Question: I'm using Node.js, Jade and Bootstrap.
I need to render a table and on every line i need a seperate form.
I tried this:
'''
- for(var i = 0; i < renditeTabellen.length; ++i) {
tr
form(method="POST", action="/deleteTable")
td#tableID #{i}
td#tableName #{renditeTabellen[i].name}
td#tableDate nix
td
button#delete.btn-danger(type="submit") Speichern
- }
'''
But i get this output:

so the 'form' is not nesting in the right way. It should contain a 'tr'
What am I doing wrong?
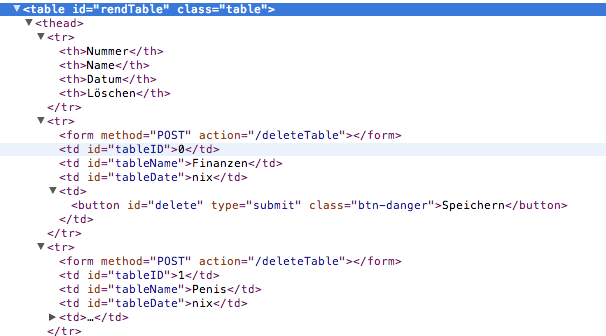
Answer: You can't put a form directly to 'TR'. Change it to render form in a single td. As far as I can see, you do not even need to have a form wrapping all 'TD's in row. Suppose code should be like this:
'''
- for(var i = 0; i < renditeTabellen.length; ++i) {
tr
td#tableID #{i}
td#tableName #{renditeTabellen[i].name}
td#tableDate nix
td
form(method="POST", action="/deleteTable")
button#delete.btn-danger(type="submit") Speichern
- }
'''
Also, remember that only form elements (input, select, button etc.) are submitted with a form, so you need to place a value attribute on your button which should contain an ID of an item that should be deleted. Plus, button should have a name, so you can get it from post.